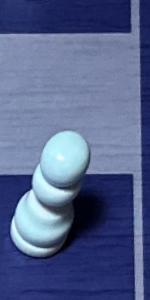
Label: Pawn_White